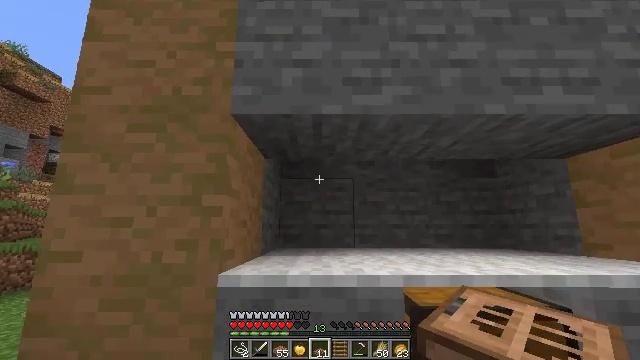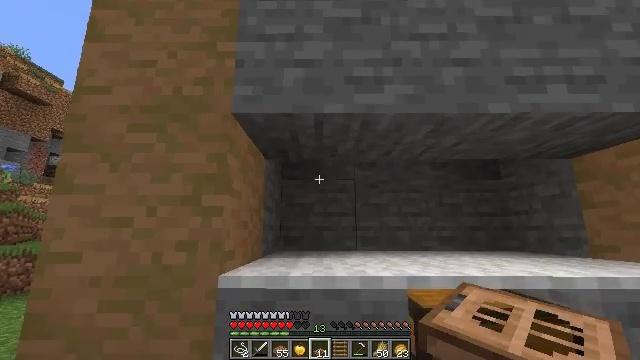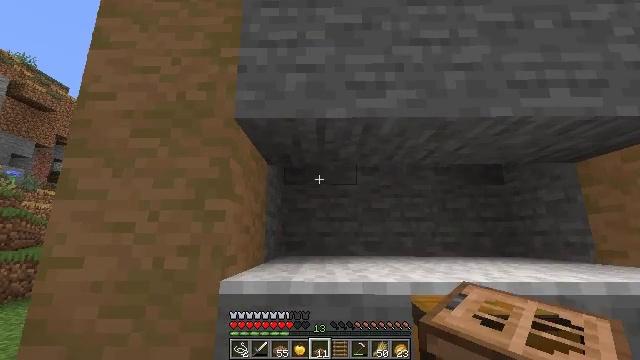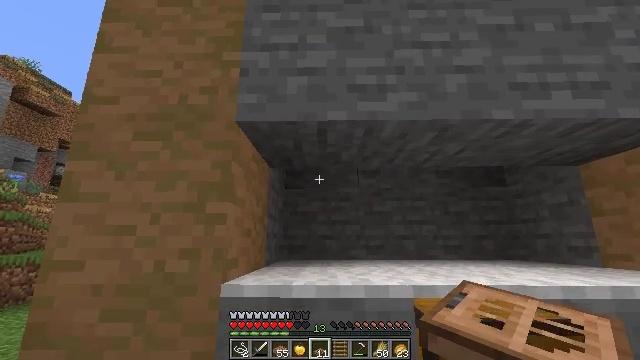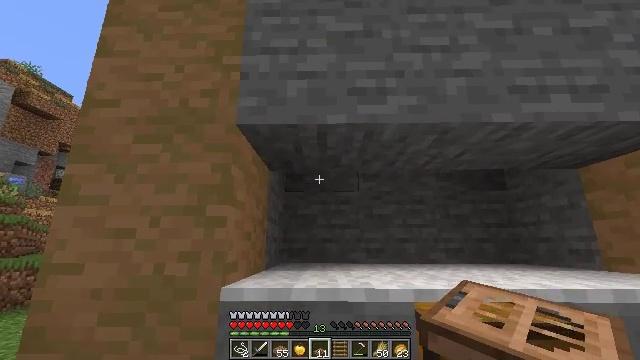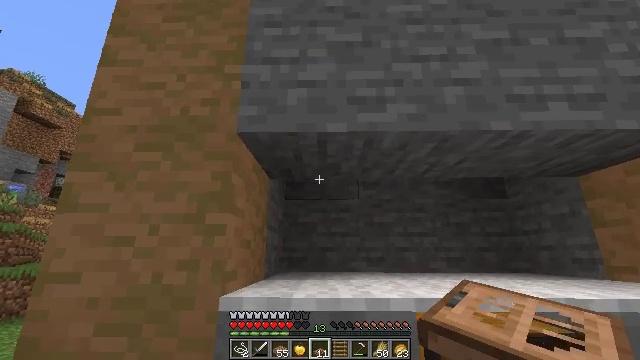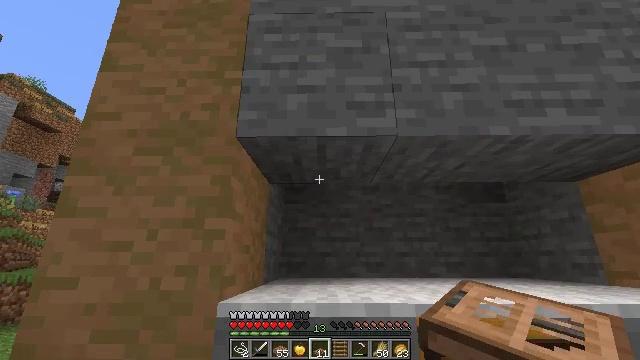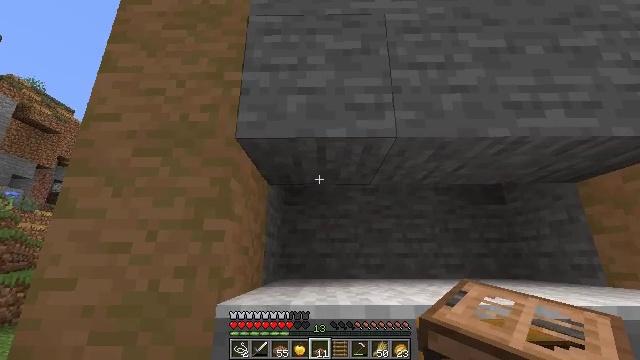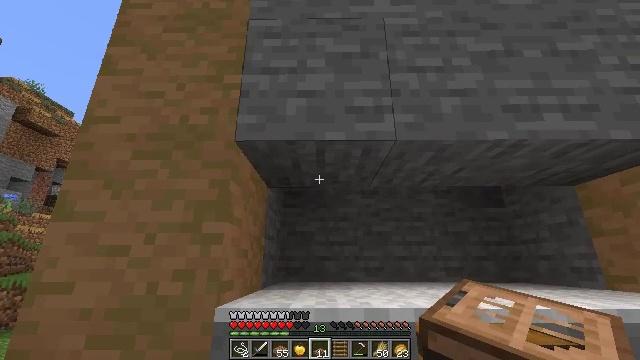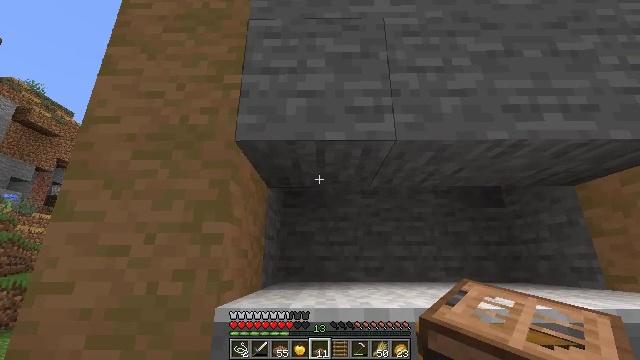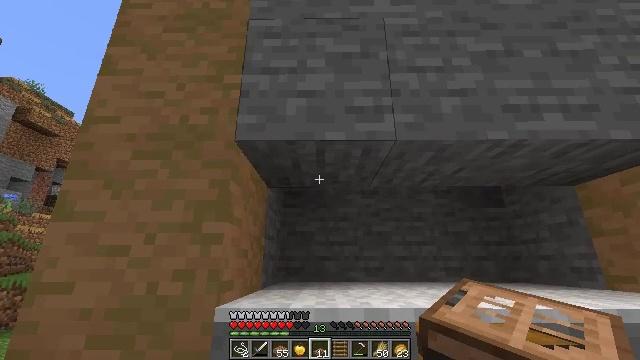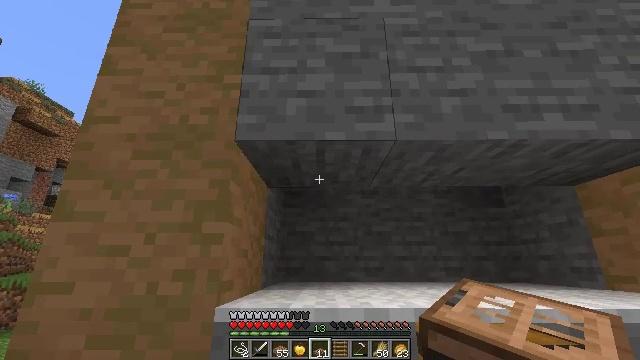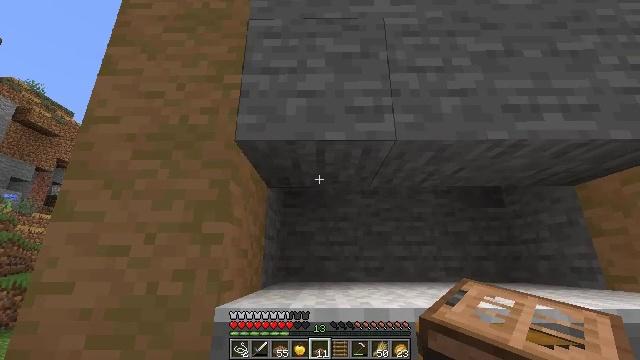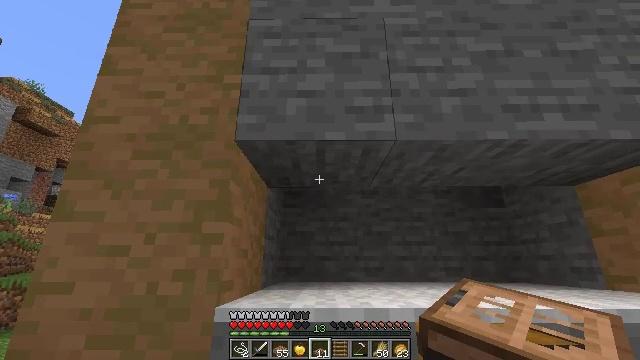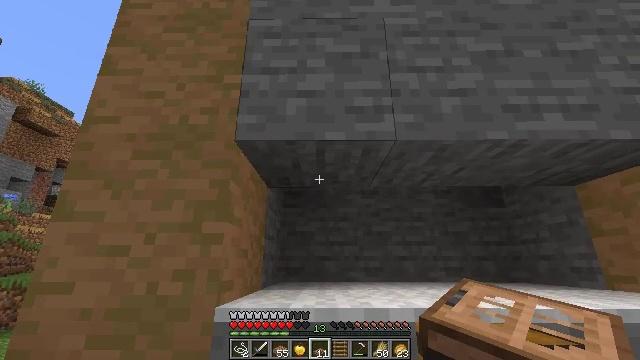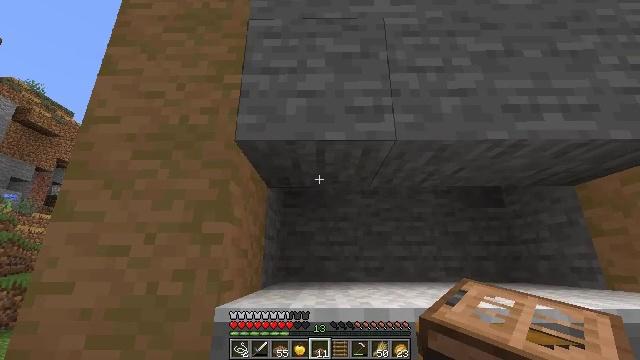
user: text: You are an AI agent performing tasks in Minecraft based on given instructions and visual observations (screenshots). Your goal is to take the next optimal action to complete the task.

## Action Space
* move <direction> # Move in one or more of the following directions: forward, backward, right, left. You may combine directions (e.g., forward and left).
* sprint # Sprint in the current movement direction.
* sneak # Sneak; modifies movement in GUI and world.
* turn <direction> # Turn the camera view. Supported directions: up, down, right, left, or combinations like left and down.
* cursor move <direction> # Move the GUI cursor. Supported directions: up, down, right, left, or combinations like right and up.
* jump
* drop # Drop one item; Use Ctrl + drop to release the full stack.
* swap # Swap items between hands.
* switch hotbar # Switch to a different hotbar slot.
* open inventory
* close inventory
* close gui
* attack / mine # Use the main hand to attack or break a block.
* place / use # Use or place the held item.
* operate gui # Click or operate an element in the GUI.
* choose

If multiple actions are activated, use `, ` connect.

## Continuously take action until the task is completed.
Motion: motion action
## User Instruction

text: Mine the white carpet.
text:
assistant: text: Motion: sneak
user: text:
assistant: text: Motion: sneak, turn up
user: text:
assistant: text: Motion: sneak
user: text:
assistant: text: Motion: sneak
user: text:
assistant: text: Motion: sneak, turn up
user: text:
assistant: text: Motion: sneak, turn up
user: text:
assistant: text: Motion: sneak
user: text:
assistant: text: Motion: sneak
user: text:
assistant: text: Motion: sneak
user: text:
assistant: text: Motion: sneak, use / place
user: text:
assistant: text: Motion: sneak, use / place
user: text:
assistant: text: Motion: sneak, use / place
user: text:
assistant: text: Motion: sneak
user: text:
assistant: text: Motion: sneak
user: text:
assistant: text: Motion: sneak
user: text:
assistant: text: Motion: sneak
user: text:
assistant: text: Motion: sneak
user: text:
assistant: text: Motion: sneak
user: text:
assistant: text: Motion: sneak
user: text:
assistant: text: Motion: sneak
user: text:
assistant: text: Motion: sneak
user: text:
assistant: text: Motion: sneak
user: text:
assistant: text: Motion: sneak
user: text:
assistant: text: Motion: sneak
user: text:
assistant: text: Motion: sneak
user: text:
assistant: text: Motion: no_op
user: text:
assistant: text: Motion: no_op
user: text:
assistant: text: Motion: no_op
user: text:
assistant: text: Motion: no_op
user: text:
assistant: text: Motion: no_op